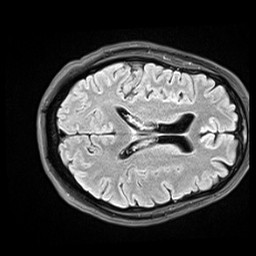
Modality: FLAIR
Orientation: axial
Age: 68
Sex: male
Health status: healthy
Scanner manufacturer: siemens
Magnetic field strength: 3 T
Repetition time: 9 s
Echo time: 0.088 s